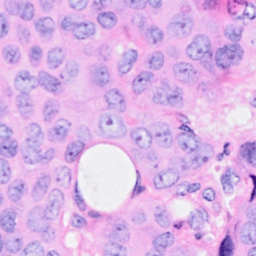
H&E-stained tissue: Breast